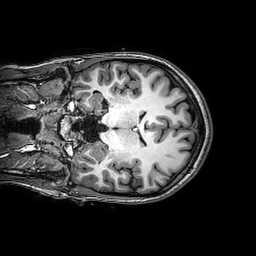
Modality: T1w
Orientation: coronal
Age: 23
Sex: female
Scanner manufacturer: philips
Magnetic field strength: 3 T
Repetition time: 0.008313 s
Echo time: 0.00381 s